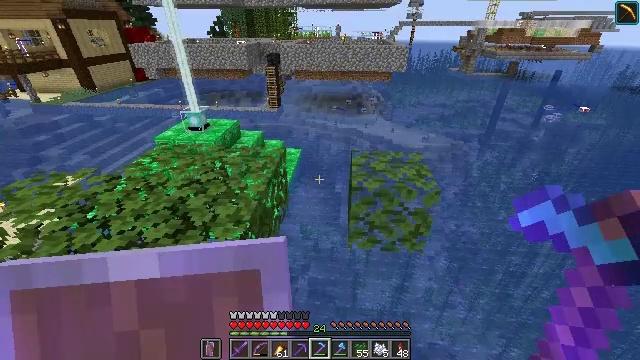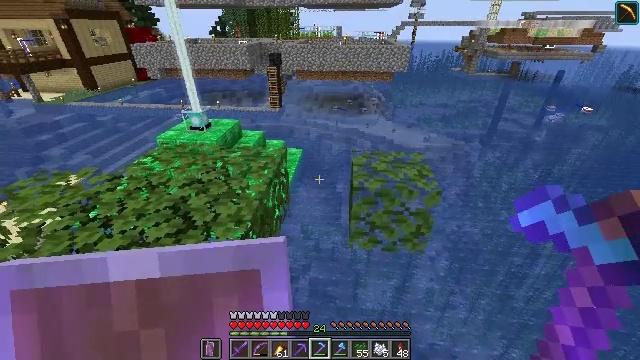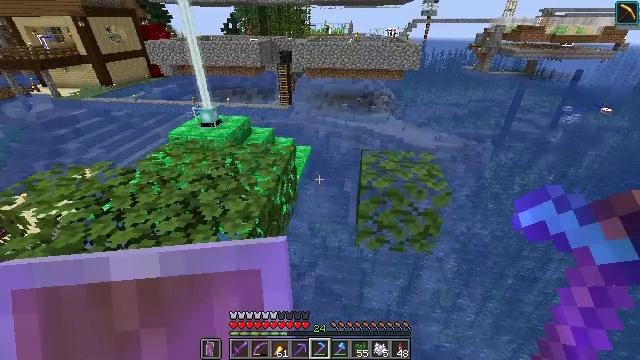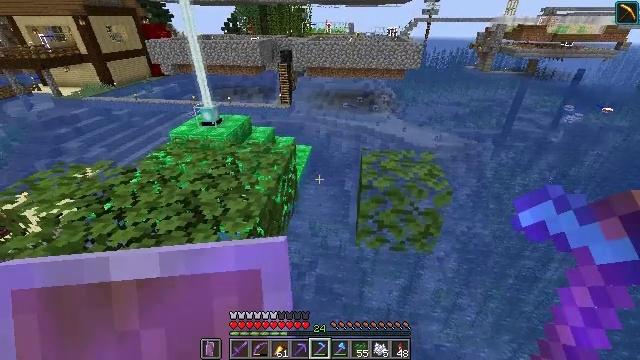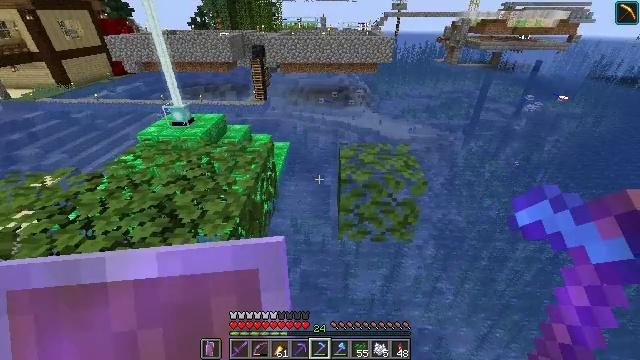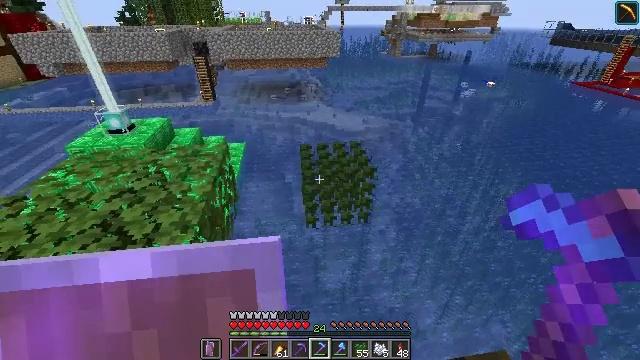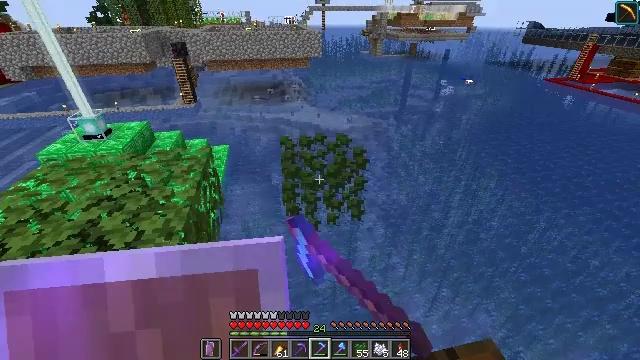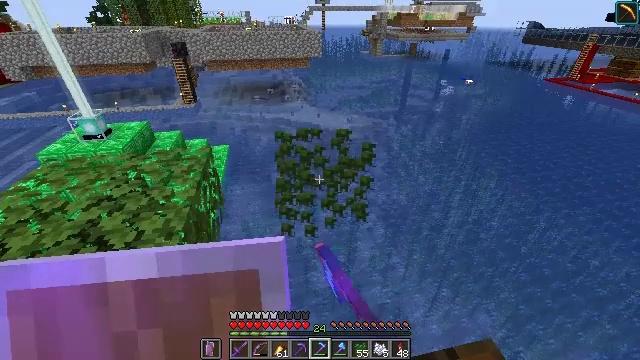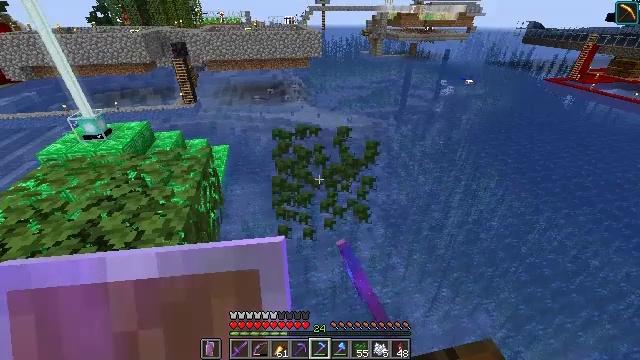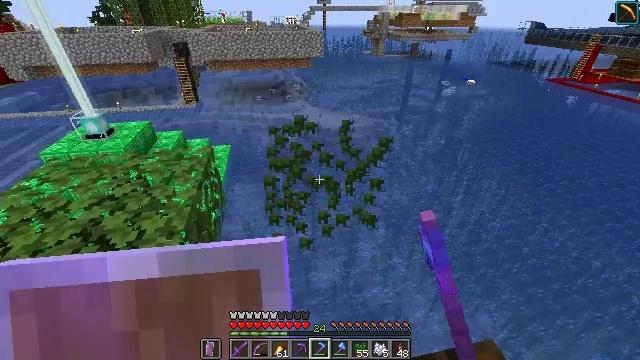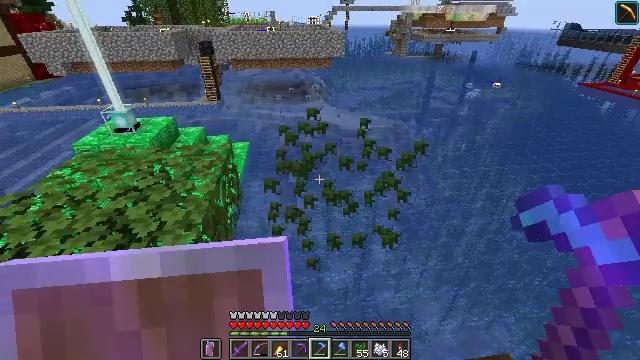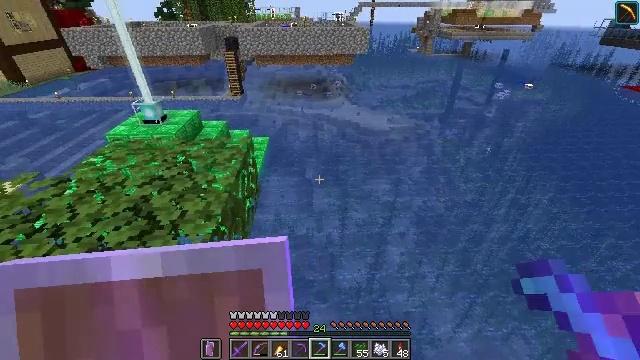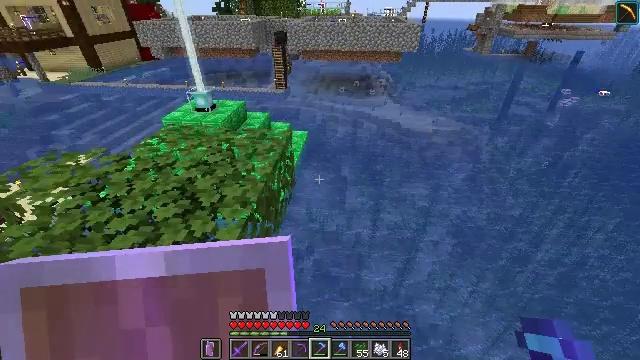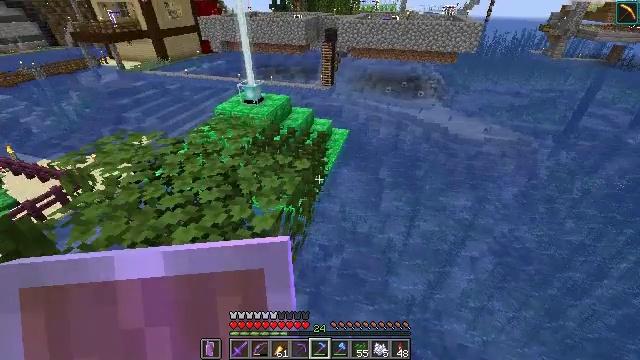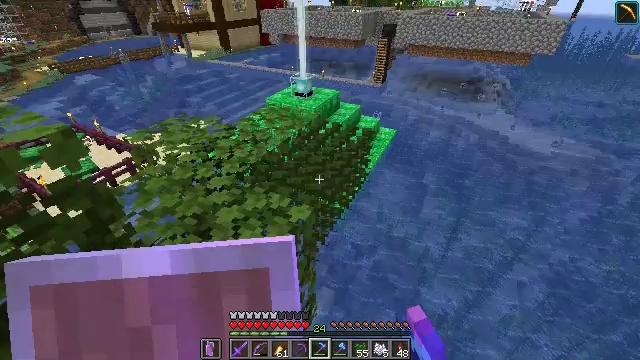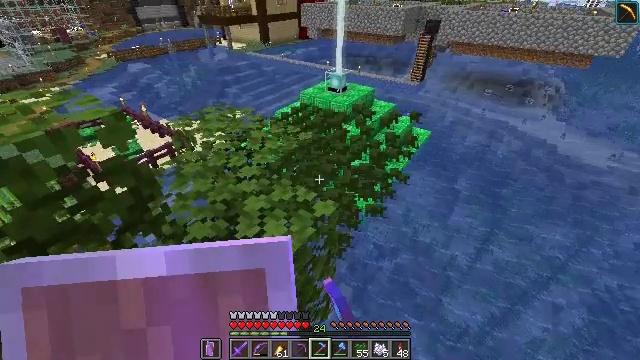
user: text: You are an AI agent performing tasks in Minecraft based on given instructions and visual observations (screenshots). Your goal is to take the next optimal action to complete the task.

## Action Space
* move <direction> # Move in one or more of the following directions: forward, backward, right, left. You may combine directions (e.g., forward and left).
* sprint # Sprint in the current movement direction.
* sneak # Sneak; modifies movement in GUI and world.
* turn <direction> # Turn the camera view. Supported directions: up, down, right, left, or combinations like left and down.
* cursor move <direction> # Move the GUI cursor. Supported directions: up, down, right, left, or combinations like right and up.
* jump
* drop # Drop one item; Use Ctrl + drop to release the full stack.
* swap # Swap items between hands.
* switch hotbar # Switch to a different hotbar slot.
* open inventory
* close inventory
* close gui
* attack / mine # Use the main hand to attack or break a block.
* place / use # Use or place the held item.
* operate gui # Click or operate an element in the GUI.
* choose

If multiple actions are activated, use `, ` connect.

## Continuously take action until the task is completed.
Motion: motion action
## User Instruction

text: Use shears to efficiently mine dark oak leaves.
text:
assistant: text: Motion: attack / mine
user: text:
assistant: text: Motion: turn left, attack / mine
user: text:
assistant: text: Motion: attack / mine
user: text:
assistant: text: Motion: turn right, attack / mine
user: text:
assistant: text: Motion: turn right, attack / mine
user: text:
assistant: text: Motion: turn right, attack / mine
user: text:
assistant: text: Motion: attack / mine
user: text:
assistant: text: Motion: attack / mine
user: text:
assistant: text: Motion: attack / mine
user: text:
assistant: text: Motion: turn left, attack / mine
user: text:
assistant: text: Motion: turn left, attack / mine
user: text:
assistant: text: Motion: turn left, attack / mine
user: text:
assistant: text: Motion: turn left, attack / mine
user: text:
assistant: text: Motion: turn left, attack / mine
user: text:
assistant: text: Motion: turn left, attack / mine
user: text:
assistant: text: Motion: turn left, attack / mine
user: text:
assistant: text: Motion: turn left, attack / mine
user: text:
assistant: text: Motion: turn left, attack / mine
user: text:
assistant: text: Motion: turn left and down, attack / mine
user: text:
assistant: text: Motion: turn left and down, attack / mine
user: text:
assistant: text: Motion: turn left and down, attack / mine
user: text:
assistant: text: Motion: turn left and down, attack / mine
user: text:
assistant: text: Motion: turn left and down, attack / mine
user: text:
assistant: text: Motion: turn down, attack / mine
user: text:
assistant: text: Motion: turn right, attack / mine
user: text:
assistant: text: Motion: turn right and up, attack / mine
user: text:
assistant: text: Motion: turn right and up, attack / mine
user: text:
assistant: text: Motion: attack / mine
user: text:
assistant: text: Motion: attack / mine
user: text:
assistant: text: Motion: attack / mine